Question: I have a spreadsheet like the one shown in the image. What I would like to do is generate a formula that will count how many times from choose the color. In column D, the user can enter 1-3 different colors. Column B will be ignored in this case. Can anyone help me with the formula?

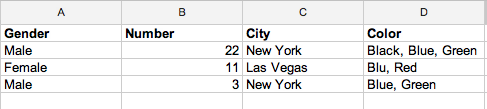
Answer: Try this formula in Google docs
'=ARRAYFORMULA(sum(if(A2:A4="Male",if(C2:C4="New York",If(isnumber(search("Blue",D2:D4)),1)))))'
you can expand it to as many rows as you need